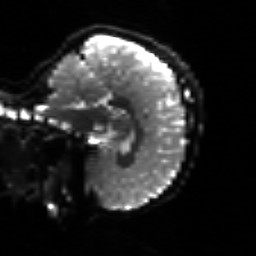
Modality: sbref
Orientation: sagittal
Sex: male
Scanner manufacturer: siemens
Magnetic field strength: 3 T
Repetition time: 5 s
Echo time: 0.071 s